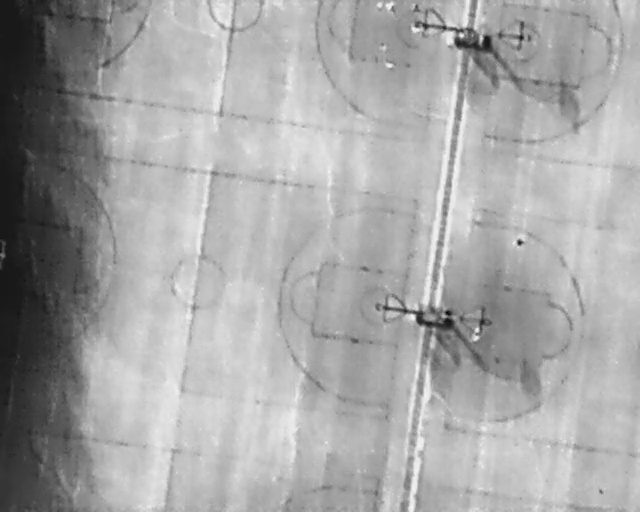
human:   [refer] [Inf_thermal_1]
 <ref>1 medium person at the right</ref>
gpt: <box>[[80, 45, 82, 48, 2]]</box>

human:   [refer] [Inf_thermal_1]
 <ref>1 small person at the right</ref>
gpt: <box>[[73, 64, 75, 66, 2]]</box>

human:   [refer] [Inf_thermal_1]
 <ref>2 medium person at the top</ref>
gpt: <box>[[59, 0, 62, 2, 2], [63, 4, 66, 7, 2]]</box>

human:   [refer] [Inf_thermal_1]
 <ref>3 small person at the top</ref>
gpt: <box>[[60, 12, 62, 14, 2], [58, 8, 60, 10, 2], [58, 0, 60, 1, 2]]</box>